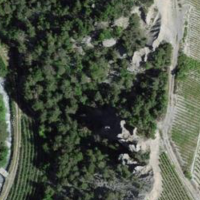
EUNIS habitat code: 40
Species observed at this site:
Diplotaxis tenuifolia